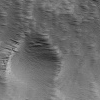
Atmospheric dust classification: not_dusty